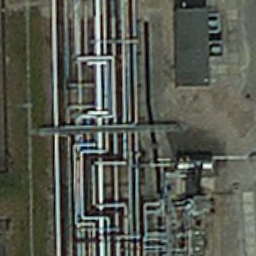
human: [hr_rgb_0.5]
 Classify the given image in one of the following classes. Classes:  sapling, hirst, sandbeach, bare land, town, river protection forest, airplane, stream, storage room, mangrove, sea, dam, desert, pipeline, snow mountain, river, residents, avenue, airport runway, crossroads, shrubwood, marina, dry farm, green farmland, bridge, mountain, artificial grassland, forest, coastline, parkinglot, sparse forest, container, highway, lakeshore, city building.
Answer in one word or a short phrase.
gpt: pipeline